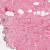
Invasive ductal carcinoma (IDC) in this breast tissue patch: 0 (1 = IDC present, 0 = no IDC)